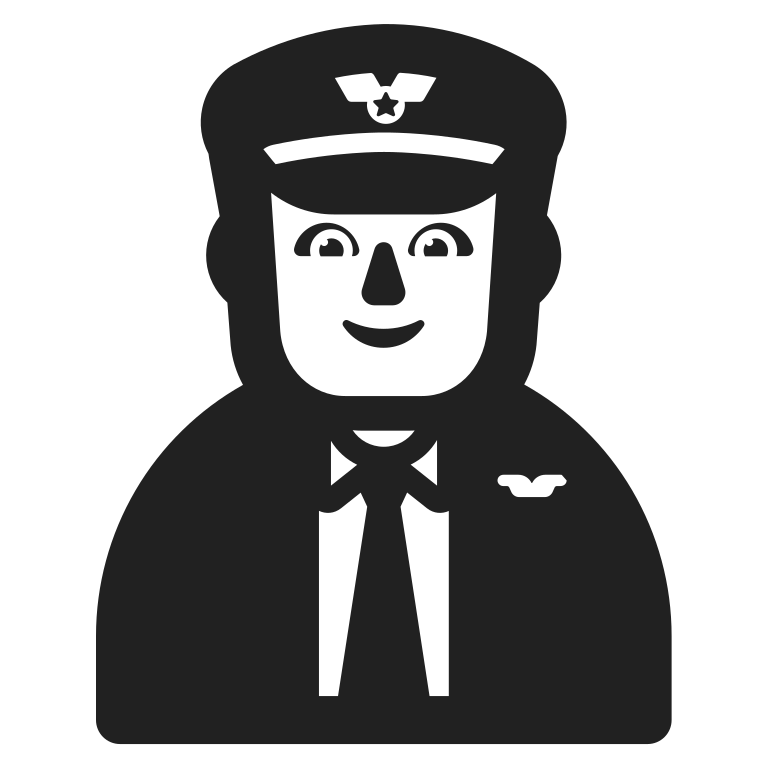
man pilot high contrast default